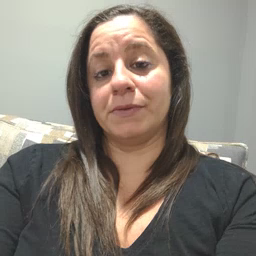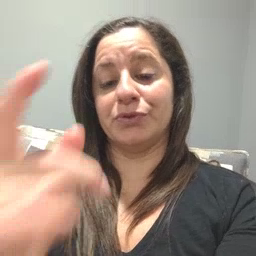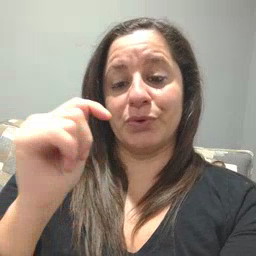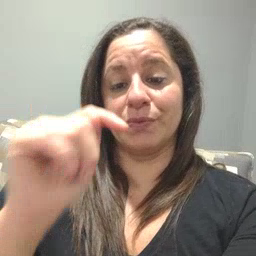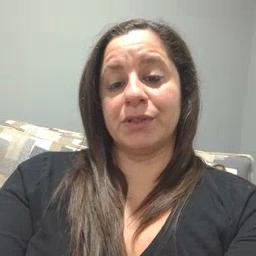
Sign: toy